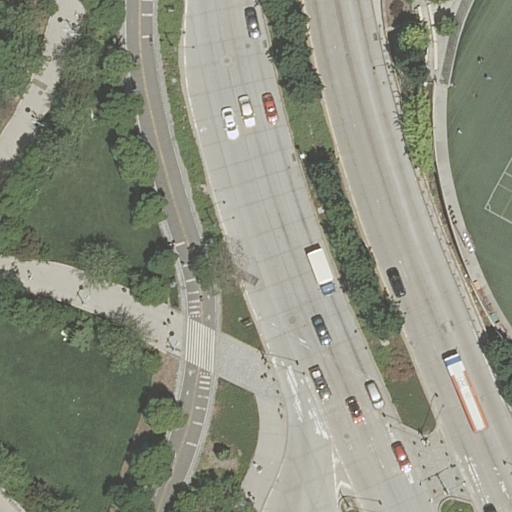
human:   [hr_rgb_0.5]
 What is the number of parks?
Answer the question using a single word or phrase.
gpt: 2

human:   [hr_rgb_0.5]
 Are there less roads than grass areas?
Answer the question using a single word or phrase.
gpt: no

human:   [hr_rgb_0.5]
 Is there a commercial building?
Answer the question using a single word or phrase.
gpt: no

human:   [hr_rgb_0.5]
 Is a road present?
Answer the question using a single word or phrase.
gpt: yes

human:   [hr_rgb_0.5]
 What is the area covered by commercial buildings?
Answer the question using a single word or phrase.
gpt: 0m2

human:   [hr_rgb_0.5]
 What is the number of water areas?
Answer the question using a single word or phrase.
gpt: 0

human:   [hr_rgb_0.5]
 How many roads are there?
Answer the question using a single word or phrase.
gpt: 12

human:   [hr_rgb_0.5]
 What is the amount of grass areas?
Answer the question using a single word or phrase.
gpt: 5

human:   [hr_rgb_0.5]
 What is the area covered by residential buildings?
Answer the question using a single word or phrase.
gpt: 0m2

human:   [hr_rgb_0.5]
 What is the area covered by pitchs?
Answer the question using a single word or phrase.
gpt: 37m2

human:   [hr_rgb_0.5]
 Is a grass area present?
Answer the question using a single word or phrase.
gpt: yes

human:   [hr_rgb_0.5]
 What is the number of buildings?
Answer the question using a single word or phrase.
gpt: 0

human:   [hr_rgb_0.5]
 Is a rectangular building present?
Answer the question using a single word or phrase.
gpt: no

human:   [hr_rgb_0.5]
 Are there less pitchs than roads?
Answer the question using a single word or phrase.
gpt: yes

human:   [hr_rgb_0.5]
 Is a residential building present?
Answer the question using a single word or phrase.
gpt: no

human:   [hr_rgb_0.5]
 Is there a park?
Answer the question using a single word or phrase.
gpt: yes

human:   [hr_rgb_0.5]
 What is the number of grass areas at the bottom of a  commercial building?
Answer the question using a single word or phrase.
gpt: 0

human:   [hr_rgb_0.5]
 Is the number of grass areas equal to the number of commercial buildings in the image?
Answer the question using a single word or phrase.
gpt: no

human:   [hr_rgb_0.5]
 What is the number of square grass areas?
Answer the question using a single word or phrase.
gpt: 0

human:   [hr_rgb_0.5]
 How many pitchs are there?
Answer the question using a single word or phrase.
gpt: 1

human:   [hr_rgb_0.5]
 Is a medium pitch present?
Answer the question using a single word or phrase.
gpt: no

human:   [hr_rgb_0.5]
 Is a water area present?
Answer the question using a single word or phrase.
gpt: no

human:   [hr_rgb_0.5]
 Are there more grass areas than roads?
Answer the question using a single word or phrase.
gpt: no

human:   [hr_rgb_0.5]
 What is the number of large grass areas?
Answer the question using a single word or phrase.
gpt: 1

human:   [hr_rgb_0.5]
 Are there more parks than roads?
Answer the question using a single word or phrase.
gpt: no

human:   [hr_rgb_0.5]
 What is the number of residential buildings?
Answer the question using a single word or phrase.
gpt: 0

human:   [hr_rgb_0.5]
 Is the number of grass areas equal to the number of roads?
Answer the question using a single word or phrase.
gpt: no

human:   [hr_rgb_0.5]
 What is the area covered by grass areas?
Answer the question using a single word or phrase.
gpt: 1297m2

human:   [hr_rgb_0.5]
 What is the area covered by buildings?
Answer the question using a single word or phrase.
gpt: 0m2

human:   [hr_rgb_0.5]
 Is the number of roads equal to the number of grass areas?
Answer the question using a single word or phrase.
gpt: no

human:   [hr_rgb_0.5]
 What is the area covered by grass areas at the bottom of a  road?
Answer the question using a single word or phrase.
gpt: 286m2

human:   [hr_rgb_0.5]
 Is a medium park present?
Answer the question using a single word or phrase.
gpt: yes

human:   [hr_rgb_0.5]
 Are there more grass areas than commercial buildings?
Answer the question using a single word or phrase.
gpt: yes

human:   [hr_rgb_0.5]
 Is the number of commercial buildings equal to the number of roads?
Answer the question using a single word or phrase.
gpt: no

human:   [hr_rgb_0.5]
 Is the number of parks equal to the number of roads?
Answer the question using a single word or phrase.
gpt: no

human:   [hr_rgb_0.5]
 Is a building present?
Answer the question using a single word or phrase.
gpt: no

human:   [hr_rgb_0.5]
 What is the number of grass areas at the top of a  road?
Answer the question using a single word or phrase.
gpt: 2

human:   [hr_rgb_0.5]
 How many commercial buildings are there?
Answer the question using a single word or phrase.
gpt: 0

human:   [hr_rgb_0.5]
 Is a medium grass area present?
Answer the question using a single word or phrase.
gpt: yes

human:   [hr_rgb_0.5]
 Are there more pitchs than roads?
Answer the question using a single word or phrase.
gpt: no

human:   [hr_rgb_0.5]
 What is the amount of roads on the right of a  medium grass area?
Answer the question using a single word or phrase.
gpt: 8

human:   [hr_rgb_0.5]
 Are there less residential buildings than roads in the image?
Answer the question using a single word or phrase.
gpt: yes

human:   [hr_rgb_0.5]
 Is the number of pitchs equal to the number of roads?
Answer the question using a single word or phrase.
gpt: no

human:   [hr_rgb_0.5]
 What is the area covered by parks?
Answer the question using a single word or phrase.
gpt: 1327m2

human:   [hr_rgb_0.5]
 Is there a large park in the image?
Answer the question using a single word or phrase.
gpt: yes

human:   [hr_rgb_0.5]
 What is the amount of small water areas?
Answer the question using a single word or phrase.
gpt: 0

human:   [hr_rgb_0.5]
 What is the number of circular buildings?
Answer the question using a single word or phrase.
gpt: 0

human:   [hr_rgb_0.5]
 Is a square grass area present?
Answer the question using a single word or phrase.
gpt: no

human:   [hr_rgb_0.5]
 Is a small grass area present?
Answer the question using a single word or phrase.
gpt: yes

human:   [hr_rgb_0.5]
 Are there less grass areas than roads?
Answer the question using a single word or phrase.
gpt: yes

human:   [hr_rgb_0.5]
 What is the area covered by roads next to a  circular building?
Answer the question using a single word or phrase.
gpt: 0m2

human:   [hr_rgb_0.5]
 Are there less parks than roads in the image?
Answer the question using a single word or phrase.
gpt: yes

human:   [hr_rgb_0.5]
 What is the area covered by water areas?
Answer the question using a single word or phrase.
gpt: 0m2

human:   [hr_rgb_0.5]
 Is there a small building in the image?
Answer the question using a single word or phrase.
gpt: no

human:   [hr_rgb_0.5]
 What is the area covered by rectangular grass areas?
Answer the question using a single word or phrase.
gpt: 29m2

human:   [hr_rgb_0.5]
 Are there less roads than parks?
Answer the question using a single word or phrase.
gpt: no

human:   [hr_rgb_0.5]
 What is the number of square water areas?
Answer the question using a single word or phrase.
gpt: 0

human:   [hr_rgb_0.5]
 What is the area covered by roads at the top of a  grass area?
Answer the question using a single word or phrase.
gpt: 0m2

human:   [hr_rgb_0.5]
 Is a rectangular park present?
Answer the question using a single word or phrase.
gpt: yes

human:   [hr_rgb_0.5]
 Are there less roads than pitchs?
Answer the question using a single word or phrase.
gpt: no

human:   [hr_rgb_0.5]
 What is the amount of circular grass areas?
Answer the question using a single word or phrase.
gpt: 0

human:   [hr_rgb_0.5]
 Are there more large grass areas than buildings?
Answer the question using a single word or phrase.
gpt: yes

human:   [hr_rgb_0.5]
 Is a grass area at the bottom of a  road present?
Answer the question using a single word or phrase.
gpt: yes

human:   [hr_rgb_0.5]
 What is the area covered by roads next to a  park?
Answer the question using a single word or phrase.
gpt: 0m2